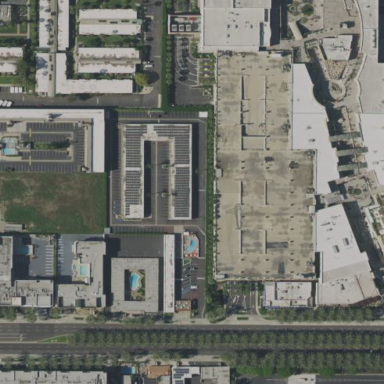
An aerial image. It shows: Mall building.